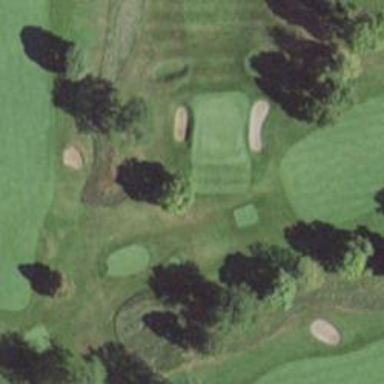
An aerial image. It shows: Golf hole.